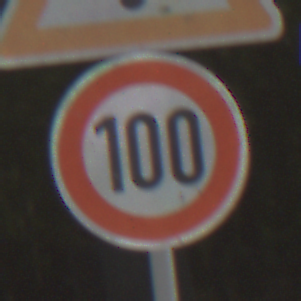
Verkehrszeichen: Geschwindigkeit100
Zusatzzeichen oben: Gefahrenstelle
Umgebung: Outdoor, Suburban
Tageszeit: MorningAfternoon
Wetter: Clear
Licht: Natural
Jahreszeit: NotSpecified
Kontrast: HighContrast